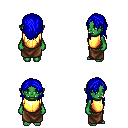
a pixel art fantasy rpg character, female body template, orc, green skin, gold chest armor, robe skirt, blue long hairstyle, four views (front, back, left, right), 2x2 character sprite sheet, small pixel art, hard edges, no anti-aliasing